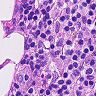
Metastatic tissue present: no